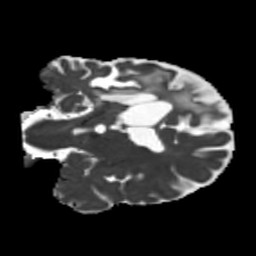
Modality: MD
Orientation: coronal
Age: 56
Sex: male
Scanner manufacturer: siemens
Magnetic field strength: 3 T
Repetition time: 5.25 s
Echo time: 0.08 s